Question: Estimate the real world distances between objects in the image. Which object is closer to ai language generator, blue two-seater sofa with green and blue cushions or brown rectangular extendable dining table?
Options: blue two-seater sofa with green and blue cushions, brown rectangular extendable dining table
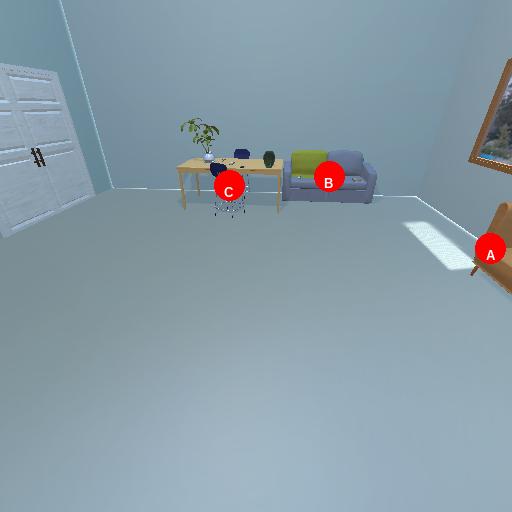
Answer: blue two-seater sofa with green and blue cushions